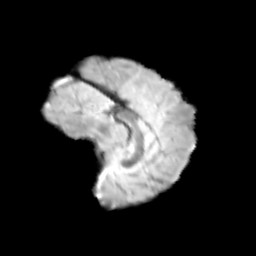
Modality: T2w
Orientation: sagittal
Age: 10
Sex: female
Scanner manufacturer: siemens
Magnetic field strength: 3 T
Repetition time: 3.8 s
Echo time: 0.07 s